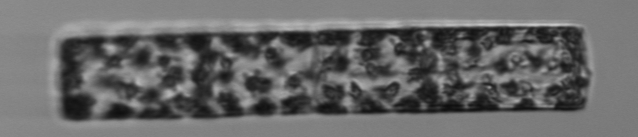
Label: Guinardia_flaccida